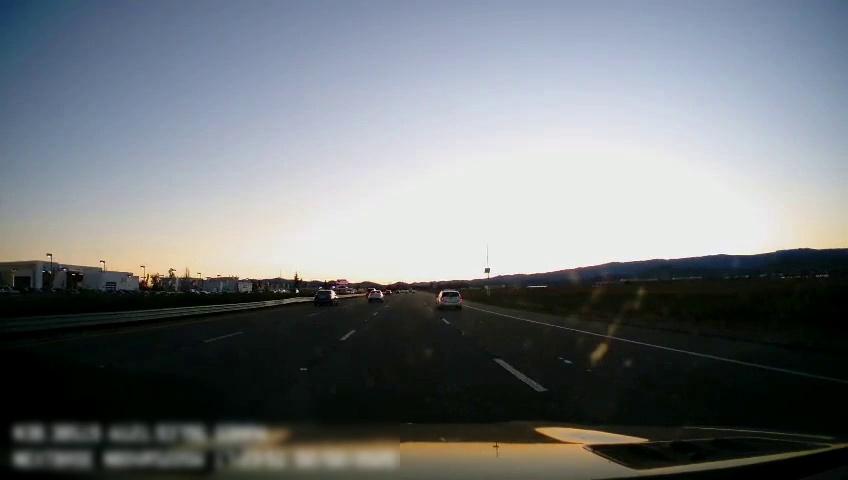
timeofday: Dusk/Dawn/Twilight
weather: Cloudy
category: Drivable Space
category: Vehicles | Car
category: Vehicles | Car
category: Vehicles | SUV
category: Lanes | Current Lane
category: Lanes | Current Lane
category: Lanes | Alternate Lane
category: Lanes | Alternate Lane